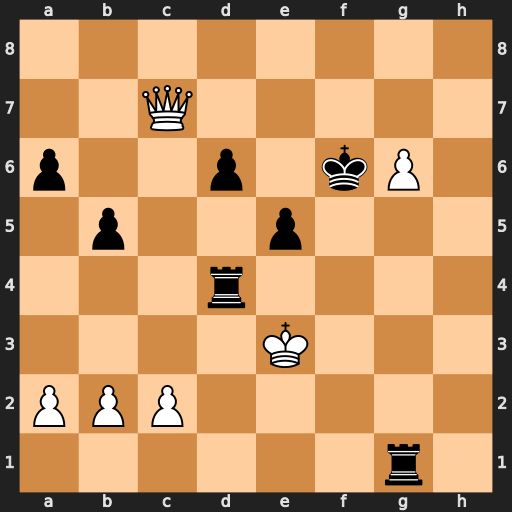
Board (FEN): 8/2Q5/p2p1kP1/1p2p3/3r4/4K3/PPP5/6r1
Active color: w
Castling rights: -
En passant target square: -
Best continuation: Qf7+ Kg5 g7